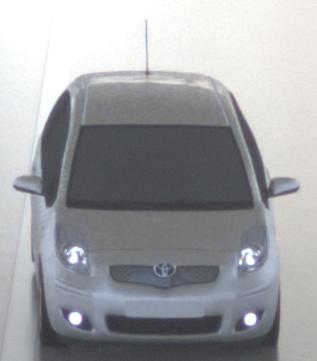
Make: Toyota
Model: Yaris 1.0
Detailed model: Yaris (XP13)
Model produced from: 2011/10
Model produced until: 2014/08
Doors: 3
Color: white
Road condition: wet road
Daytime: morning or afternoon
Contrast: low contrast